Aerial crown-view tile of a tropical tree (Barro Colorado Island, Panama), acquired 20250317:
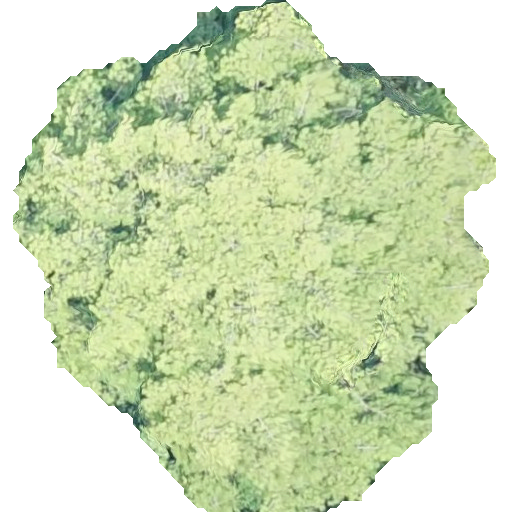
Species: Virola surinamensis
GBIF accepted scientific name: Virola surinamensis
Crown area: 256.49 m²